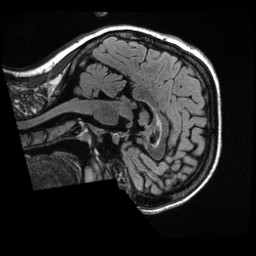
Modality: T1w
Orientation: sagittal
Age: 23
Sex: female